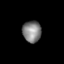
Tissue: skin
Cell type: Epithelial cells
Senescence score: 0.2545
Nuclear area (px): 390
Mean DAPI intensity: 130.385